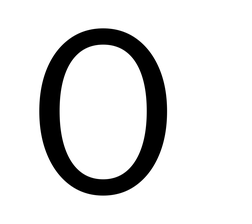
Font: InstrumentSans_Regular